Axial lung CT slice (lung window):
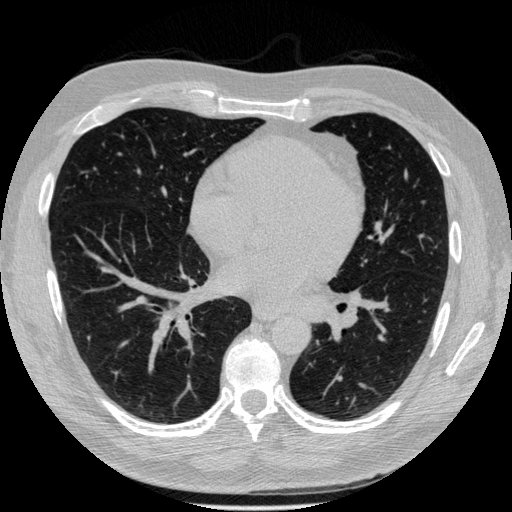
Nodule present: no